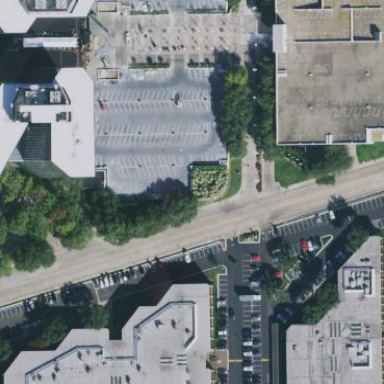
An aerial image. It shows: Multi-storey parking building.